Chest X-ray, PA view. Patient: 62 years old, sex M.
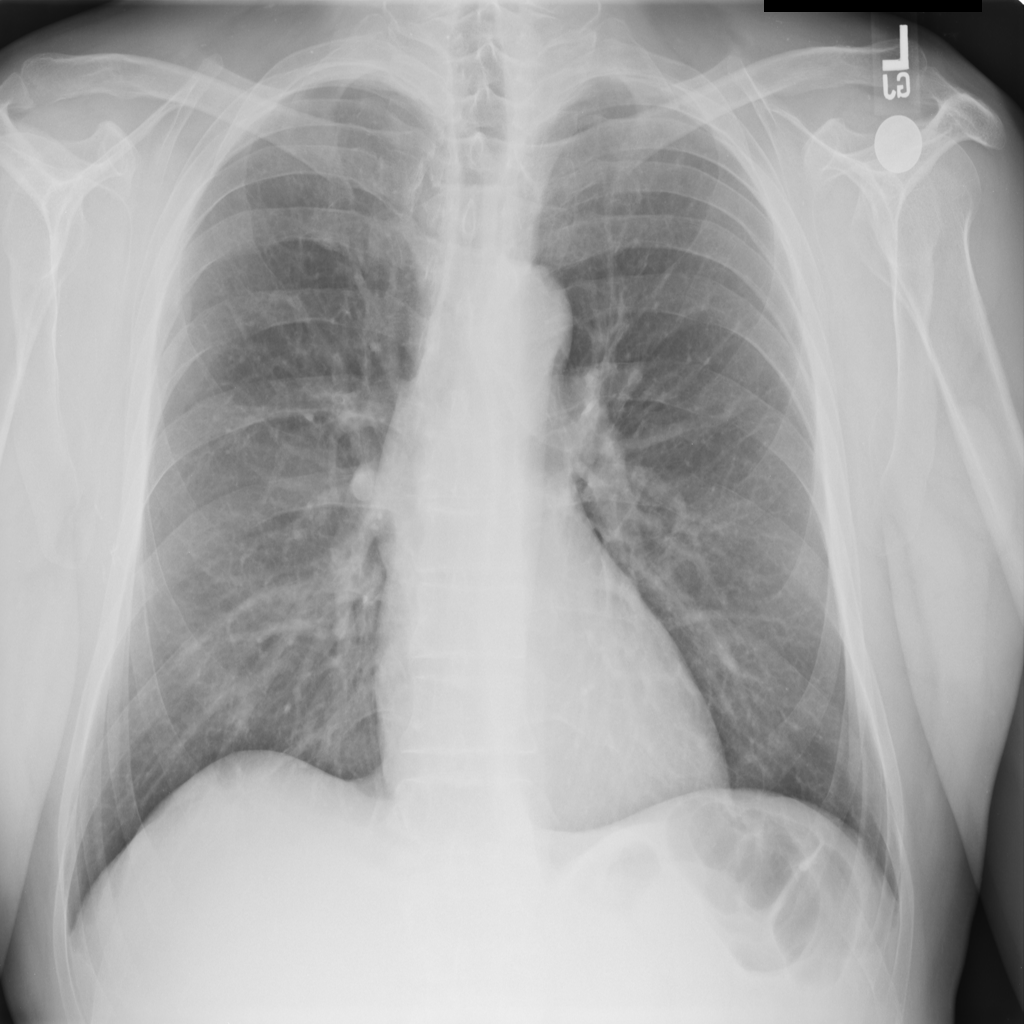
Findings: No Finding